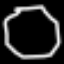
Label: octagon